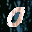
Label: 0